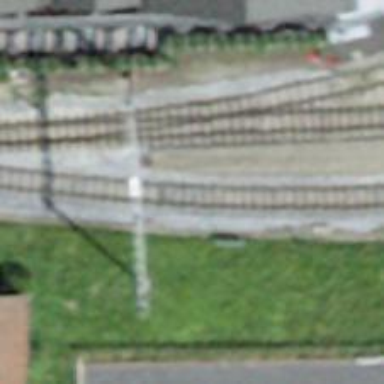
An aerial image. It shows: Narrow-gauge railway siding with contact lines for electrification.